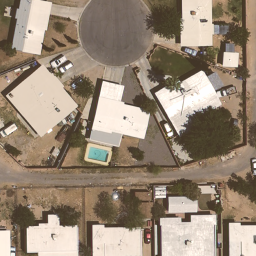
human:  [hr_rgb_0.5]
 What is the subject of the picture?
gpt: medium residential